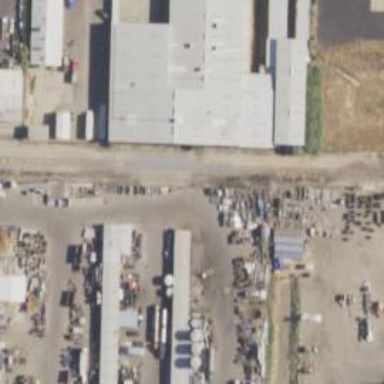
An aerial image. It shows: Rail spur service.